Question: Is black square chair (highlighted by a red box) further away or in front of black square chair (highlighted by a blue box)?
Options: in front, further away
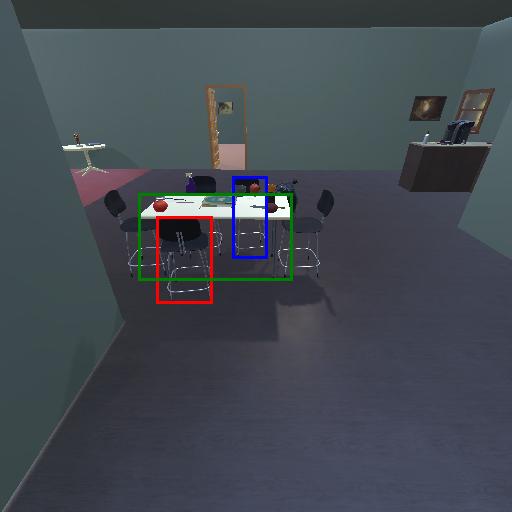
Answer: in front